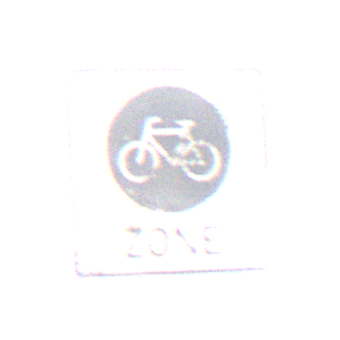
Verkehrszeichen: EndeFahrradzone
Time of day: MorningAfternoon
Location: Roofed (Urban)
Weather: PartlyCloudy
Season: NotSpecified
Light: Natural